Question: Using Matlab.
This seems like a very simple problem, however I've not been able to solve it. I am looking to use the fill function (or something similar) to represent the same values with colour from a sequence of numbers.
For example:

a = [ 1 1 1 2 2 1 3 3 3 4 5 5];
Where each group of numbers are represented by a a colour. As shown below:
I have been able to do this on a bar chart, however I wanted to see if it was possible to use the fill function (or something similar) to better represent the difference in visually.
Thanks in advance
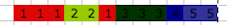
Answer: The solution I arrived at is as follows, while it may be a little more complicated and there are simple ways it works for me.
%Generate the colours based on the highest number of X
gen_colors = rand(max(X),3);
'''
%create the map store to hold each record
mapstore = [];
%assign the colours to each id
for i=1:size(X,1)
%Obtain the correct ID ready to assign colour
sI = X(i);
%Pass over the correct ID for each row ID
mapstore = [mapstore; gen_colors(sI,:)];
end
%Pass over the selected segment row colours to be formated
map = colormap(mapstore);
%Create an image with the segments to display
image(repmat(cat(3, map(:,1)', map(:,2)', map(:,3)'), 20, 1));
% Remove ticks we dont want, and add a few relavant ones
%Pass ind to highlight where the keyframes are placed on the plot
set(gca, 'ytick', 0, 'xtick', ind);
%styling
axis equal
axis tight
axis xy
'''